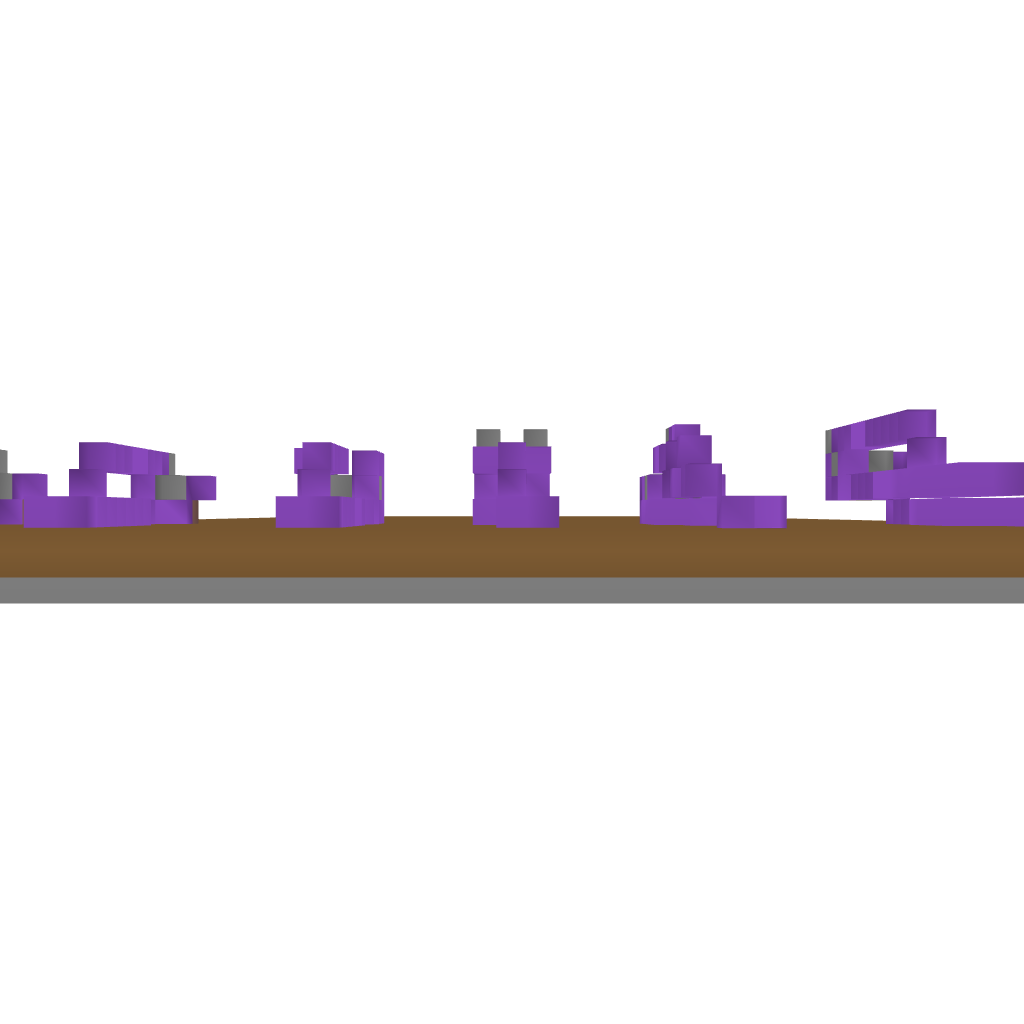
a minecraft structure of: Cannon test range bad low quality